Question: I need to edit one module, and i have access to admin panel, i've found what "code" (if we could call it that) responsible for this is:
'''
{jumi [*3]}
'''
Can you please explain me what does this means?

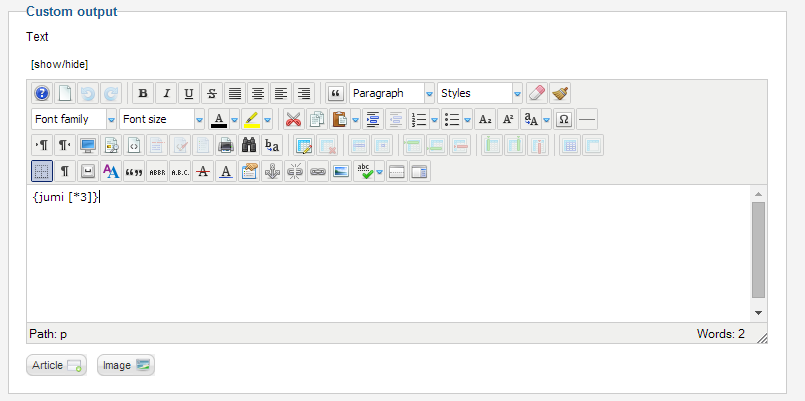
Answer: That are Jumi plugin syntax
'{jumi [*3]}' //includes code stored in the 3 rd record of Jumi component database table
Explanation of syntax
1. There must not be any character between the left bracket { and the keyword jumi in the Jumi syntax.
2. Everything else outside [ ] brackets is stripped out and not processed. Jumi interprets the conent of the first bracket as the code source and ties to include it.
3. The code source can be either a file or record in Jumi component database.
4. Beginning from the second bracket [ ] Jumi stores the contents of brackets into $jumi array. The $jumi array (and it values) is accessible from your included php code.